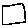
Label: square